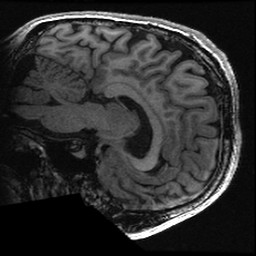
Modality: T1w
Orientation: sagittal
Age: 29
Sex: male